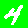
Digit: 4